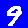
Digit: 9